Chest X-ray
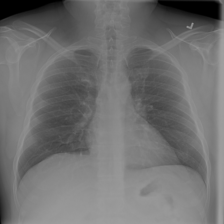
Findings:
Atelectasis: negative
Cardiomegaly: negative
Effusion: negative
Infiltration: positive
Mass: negative
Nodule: negative
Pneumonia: negative
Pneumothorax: negative
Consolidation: negative
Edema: negative
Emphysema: negative
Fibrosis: negative
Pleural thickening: negative
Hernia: negative